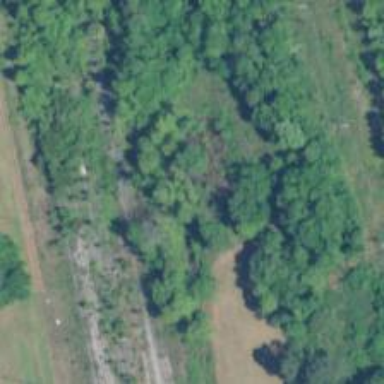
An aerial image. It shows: Abandoned railway yard.